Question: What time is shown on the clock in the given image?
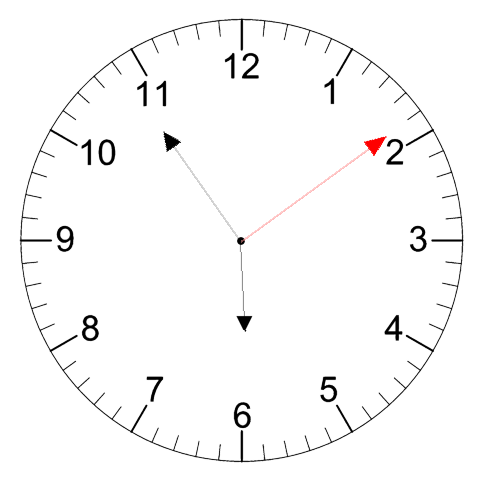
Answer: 05:54:09